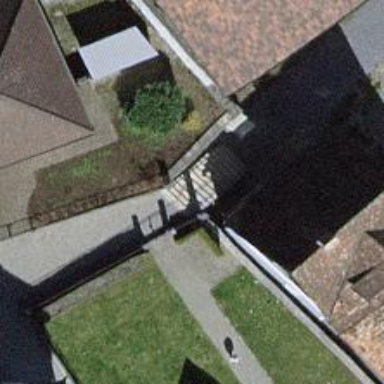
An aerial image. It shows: Set of steps on the road.